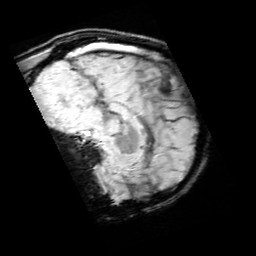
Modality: SWI
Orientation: sagittal
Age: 12
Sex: male
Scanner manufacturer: siemens
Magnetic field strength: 3 T
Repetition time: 0.027 s
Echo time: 0.02 s